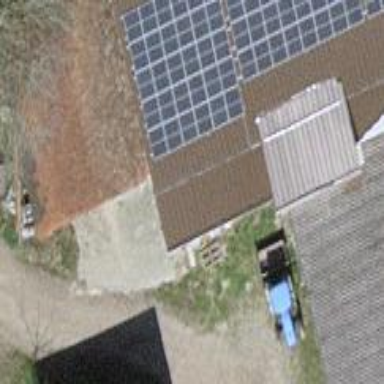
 consisting of solar photovoltaic panels."